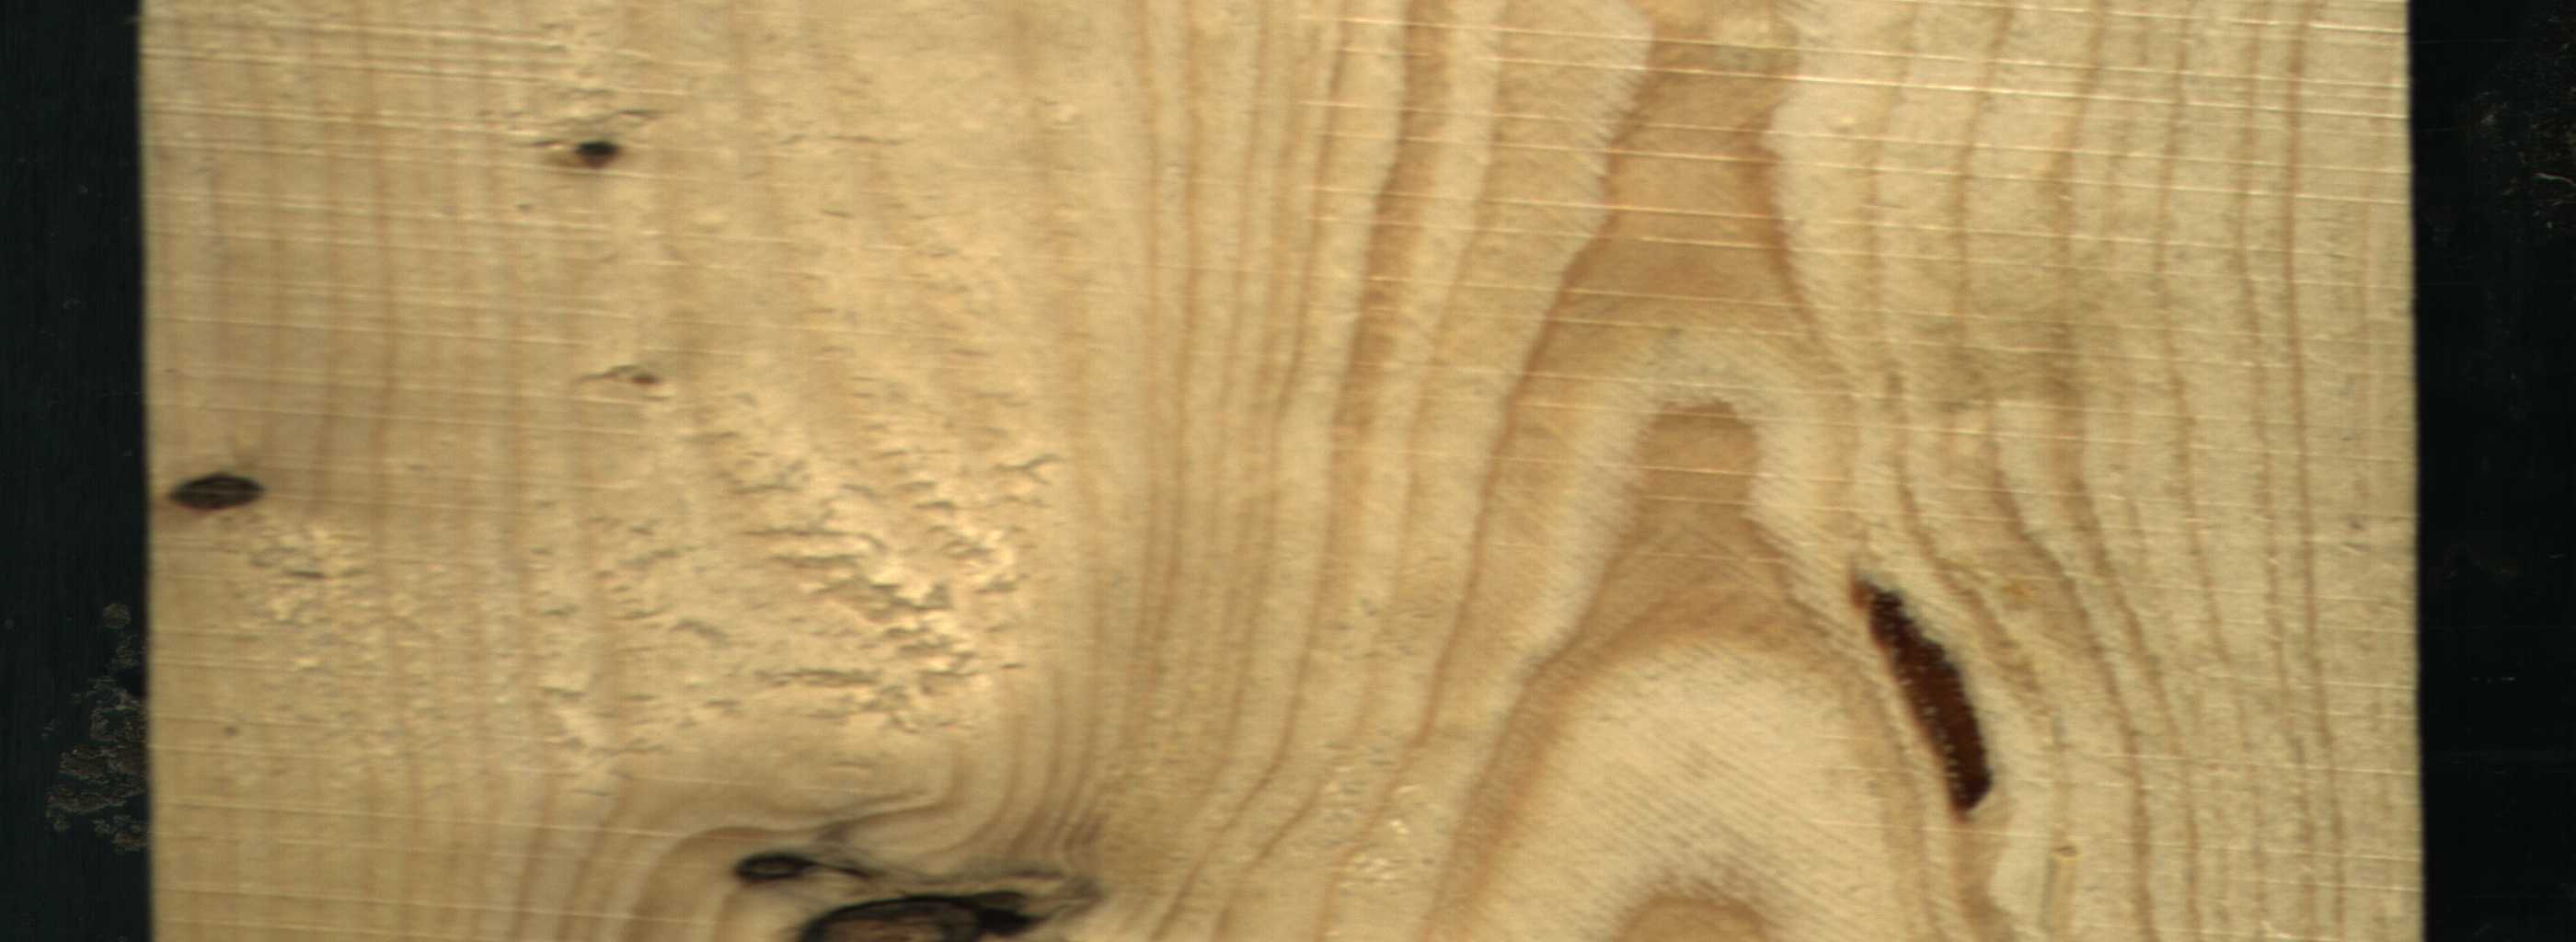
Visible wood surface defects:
resin
Dead_Knot
Dead_Knot
Dead_Knot
Dead_Knot